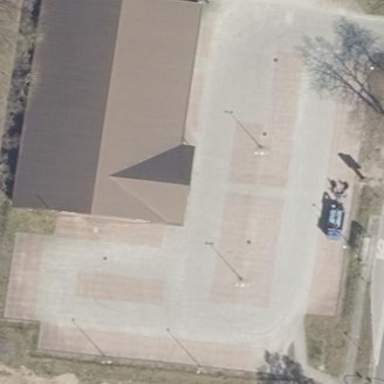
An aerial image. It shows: Parking area with surface.